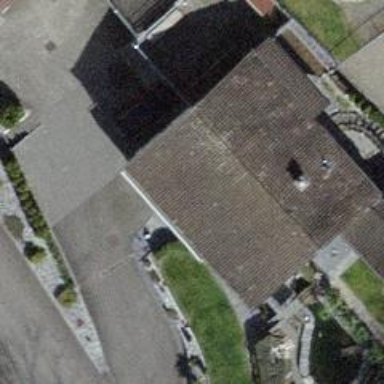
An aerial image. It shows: Building with tiled roof.